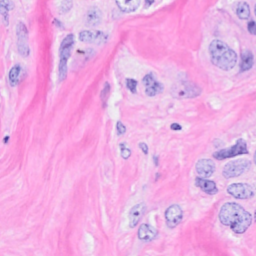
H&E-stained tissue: Breast